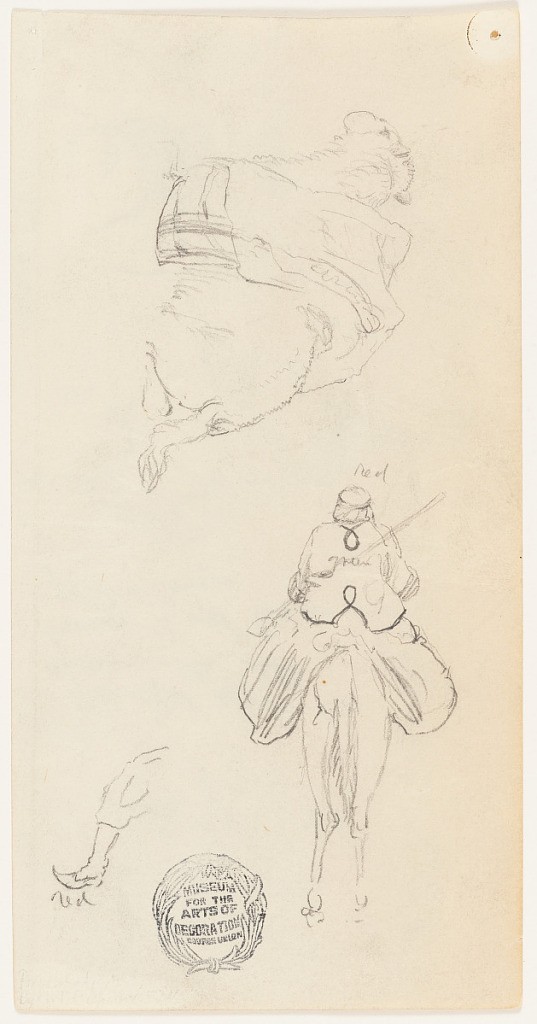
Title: Sketches of Camels and Riders, Palestine (Israel)
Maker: Frederic Edwin Church, American, 1826–1900
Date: February–March 1868
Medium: Graphite on off-white wove paper; verso: graphite
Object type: Drawing
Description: Figure sketches showing three views of camels and riders in the deserts of present-day Israel, en route to Petra. At lower right, a Bedouin rider is sketched from behind as he holds a long rifle over his lap. At lower left, a detail of his ankle and foot are included. At upper center and oriented to the left, a camel is sketched obliquely from the rear in some detail. It wears a laden saddle.

Verso: Landscape sketch showing views of rugged mountain ridges in the deserts of present-day Israel, en route to Petra. At center and upper center, two views of rocky and craggy mountains are sketched in some detail. At lower left and right and oriented to the right, two other sketches of rugged mountain ridges are included, separated by loose dividing lines.